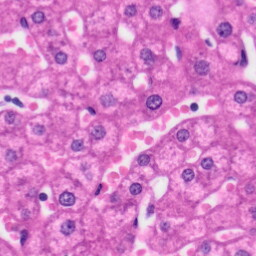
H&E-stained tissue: Liver